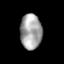
Tissue: prostate
Cell type: T cells
Senescence score: 0.3612
Nuclear area (px): 741
Mean DAPI intensity: 164.296